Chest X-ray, PA view. Patient: 35 years old, sex M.
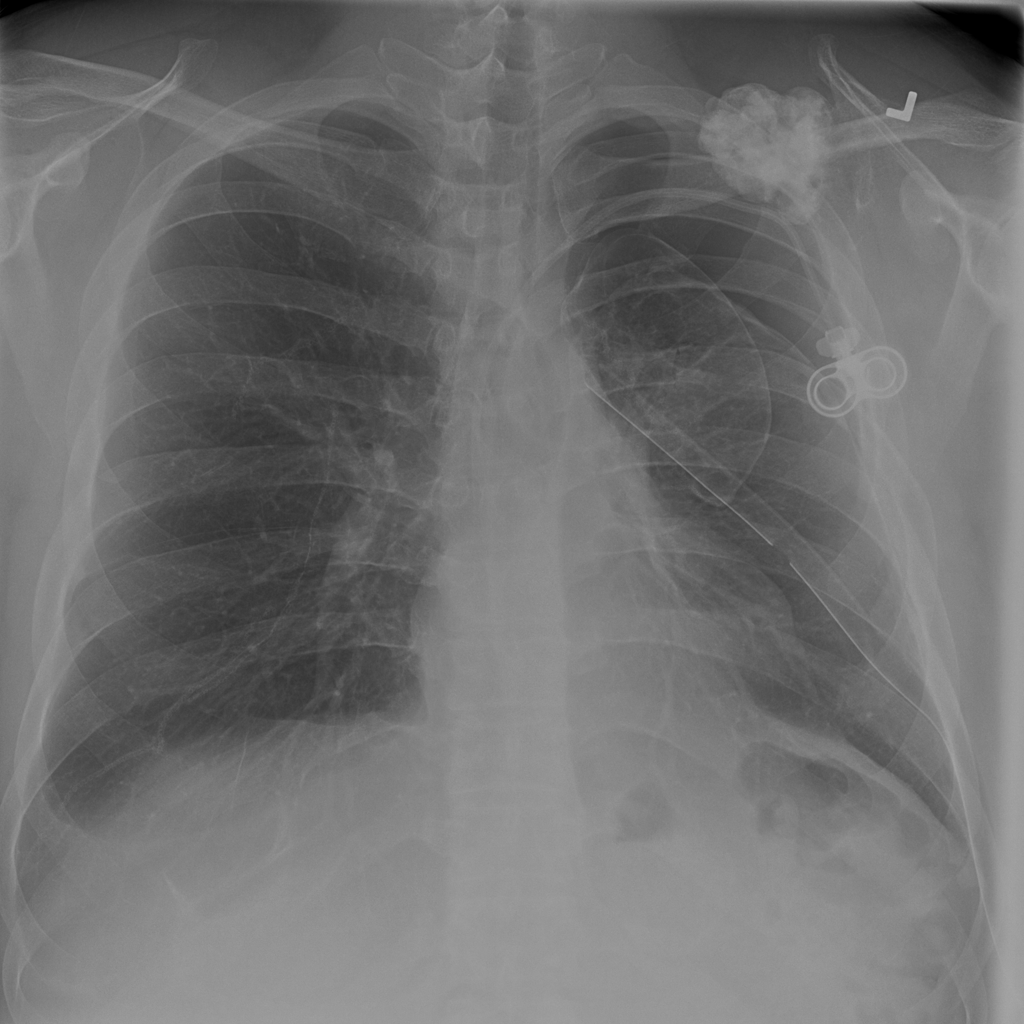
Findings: Pneumothorax